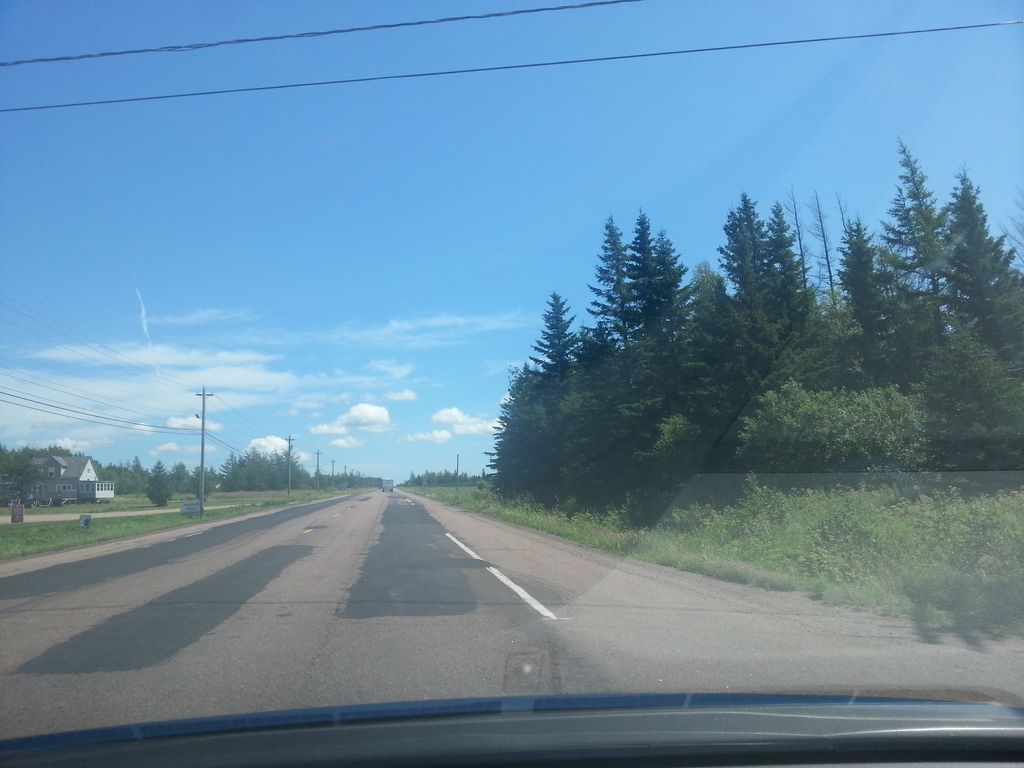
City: charlottetown